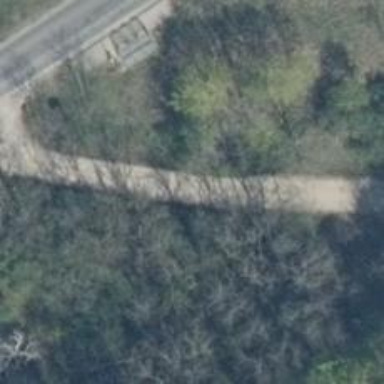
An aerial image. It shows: Dirt path.